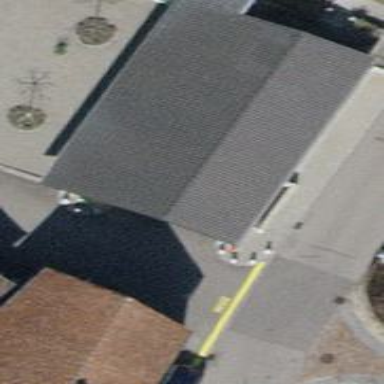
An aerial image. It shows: Parking building with gabled roof.